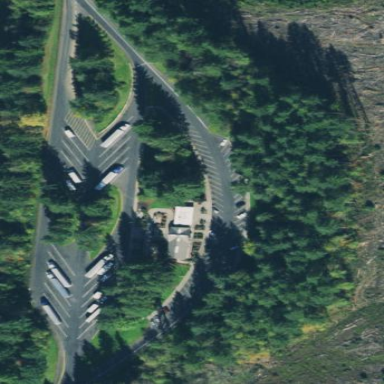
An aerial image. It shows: Rest area on the road.